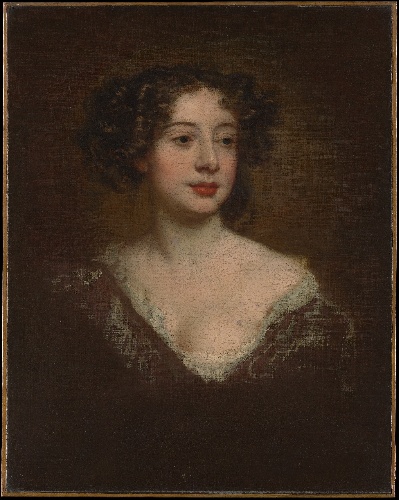
Title: Study for a Portrait of a Woman
Artist: Sir Peter Lely (Pieter van der Faes)
Artist bio: British, Soest 1618–1680 London
Date: 1670s
Object type: Painting
Classification: Paintings
Medium: Oil on canvas
Dimensions: 26 1/2 x 21 1/8 in. (67.3 x 53.7 cm)
Department: European Paintings
Credit line: Rogers Fund, 1906
Accession year: 1906
Repository: Metropolitan Museum of Art, New York, NY
Tags: Portraits|Women